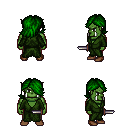
a pixel art fantasy rpg character, male body template, orc, green skin, green robe, white pants, green swoop hairstyle, brown shoes, dagger, four views (front, back, left, right), 2x2 character sprite sheet, small pixel art, hard edges, no anti-aliasing